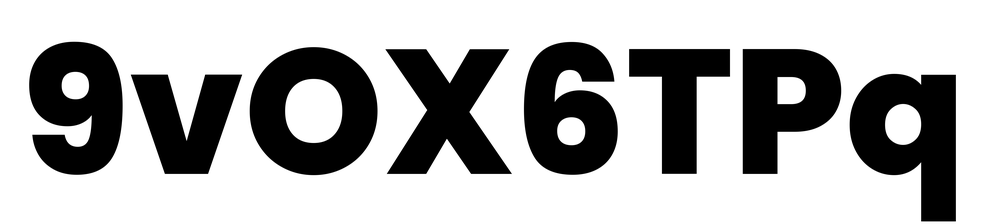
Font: Poppins-ExtraBold